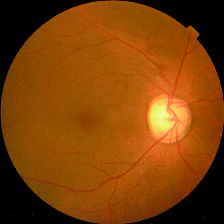
Diabetic retinopathy grade: No DR